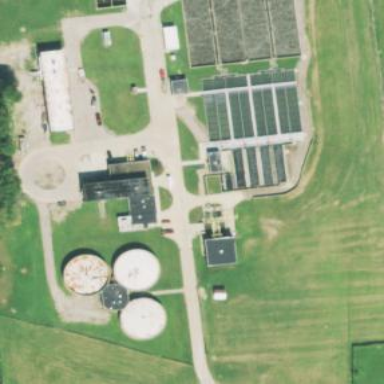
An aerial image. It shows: Wastewater plant.